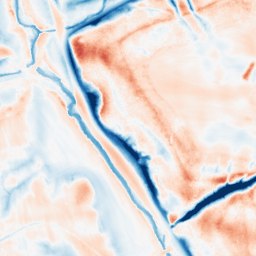
Category: trend_removal
Decomposition family: local_polynomial
Decomposition parameters: window_size: 31
degree: 1
Upsampling method: sinc_hamming
Upsampling parameters: scale: 2
kernel_size: 4
Upsampling scale: 2